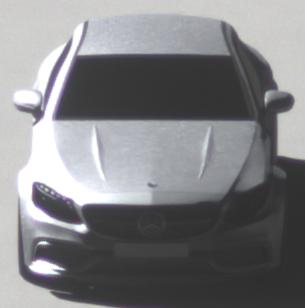
Make: Mercedes-Benz
Model: C 43 AMG
Detailed model: C-Class (205) AMG Limousine
Model produced from: 2016/10
Model produced until: 2018/04
Doors: 4
Color: white
Road condition: dry road
Daytime: midday
Contrast: high contrast